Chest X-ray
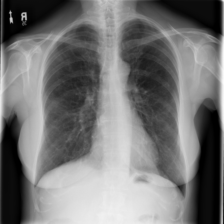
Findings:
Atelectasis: negative
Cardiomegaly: negative
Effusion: negative
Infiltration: negative
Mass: negative
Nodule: negative
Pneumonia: negative
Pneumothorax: negative
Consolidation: negative
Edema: negative
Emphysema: negative
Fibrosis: negative
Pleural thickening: negative
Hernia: negative